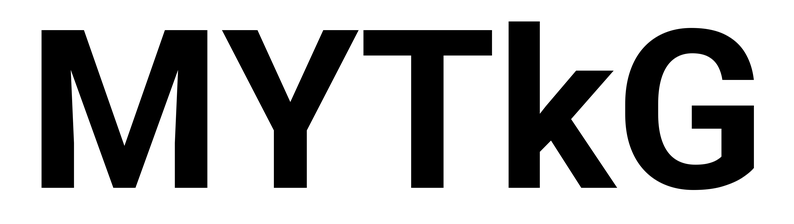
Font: Roboto_Bold